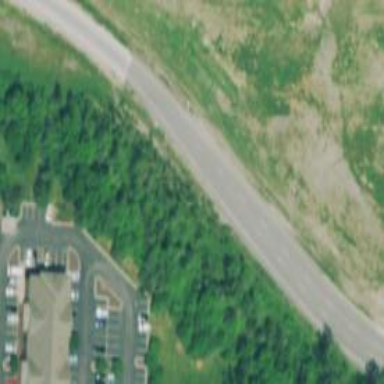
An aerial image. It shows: Dash road marking.